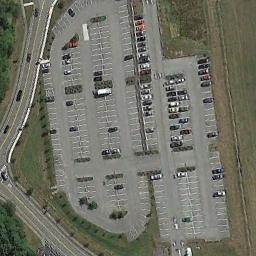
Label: parking_lot